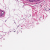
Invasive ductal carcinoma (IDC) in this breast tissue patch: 0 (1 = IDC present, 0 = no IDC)